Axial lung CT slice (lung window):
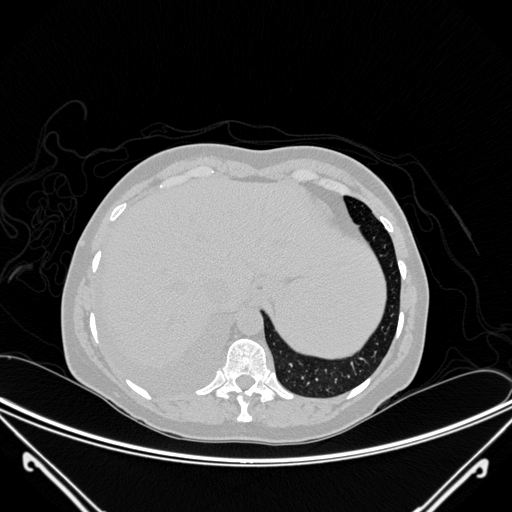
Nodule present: no